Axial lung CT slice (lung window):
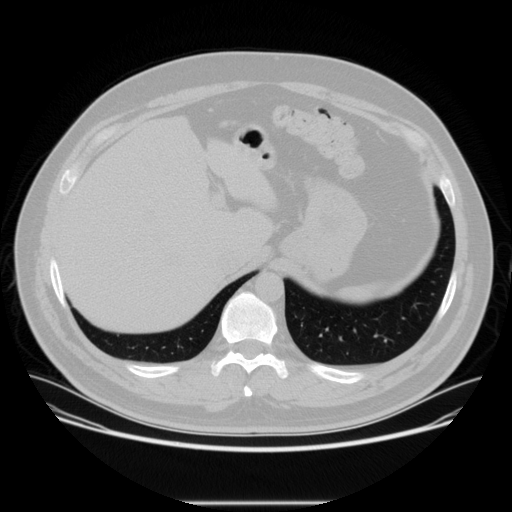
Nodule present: no